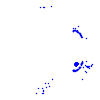
Particle: electron